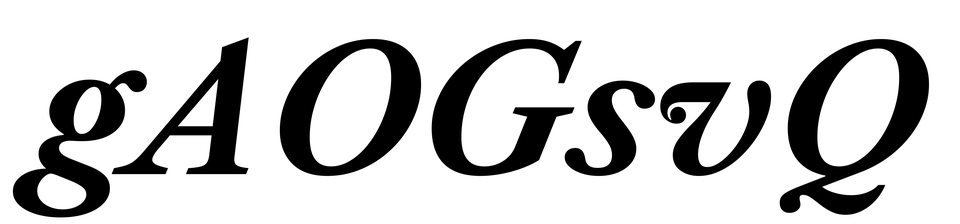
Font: LibreCaslonText-Italic_Bold_Italic